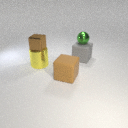
small brown metal cube in front of small green metal sphere